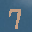
Label: 7